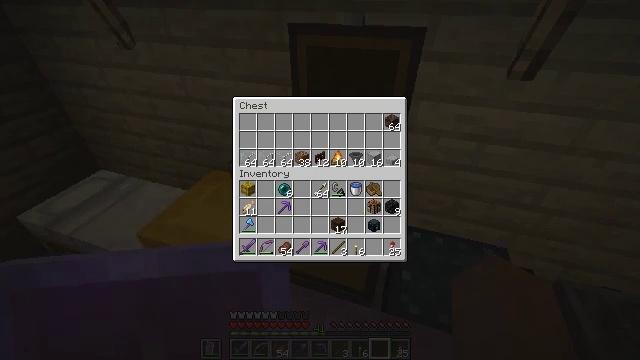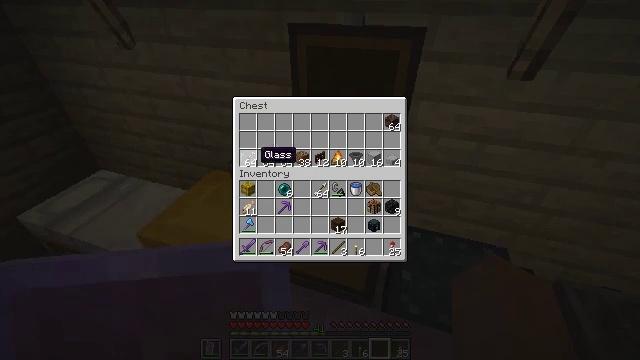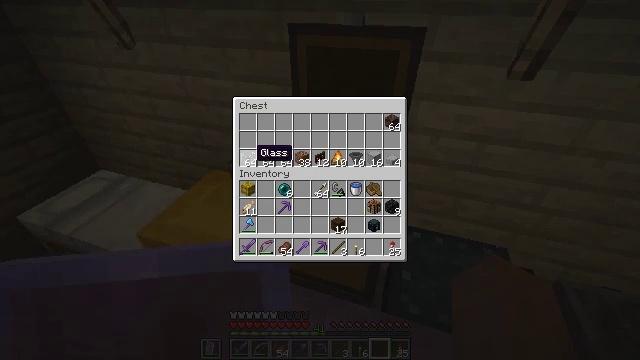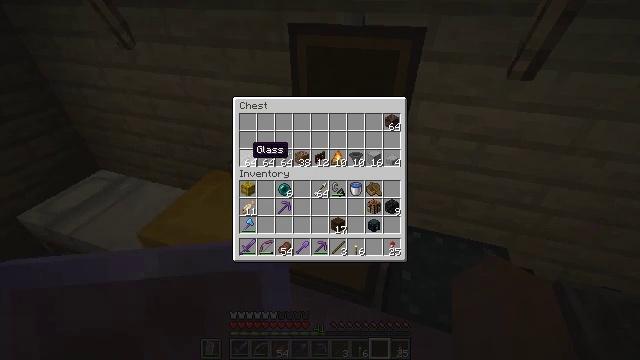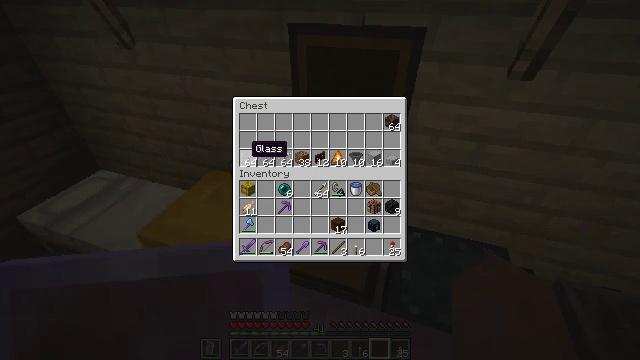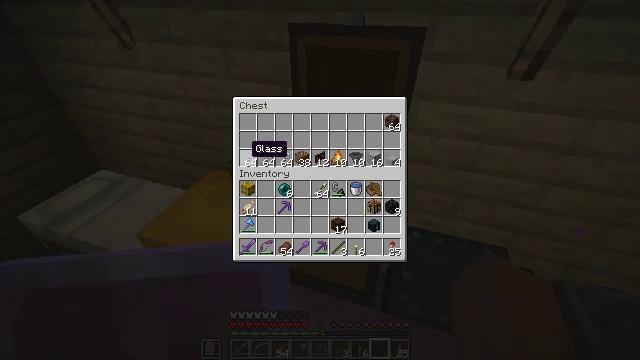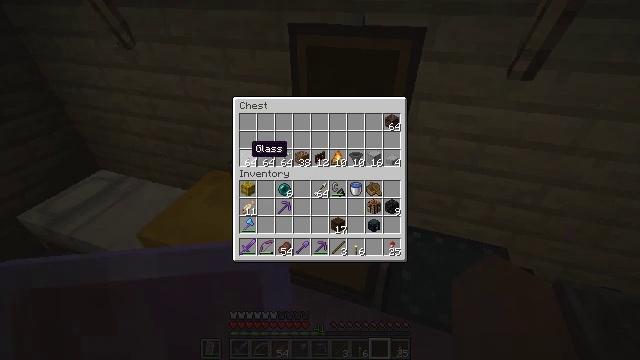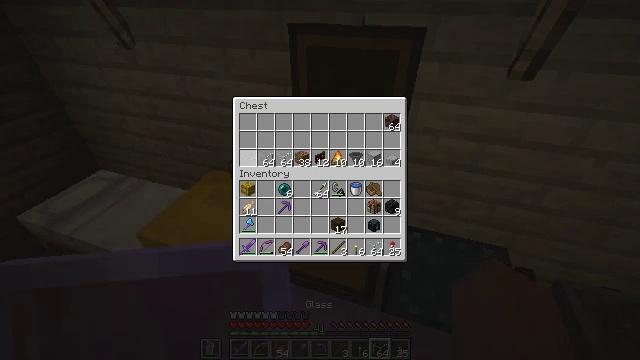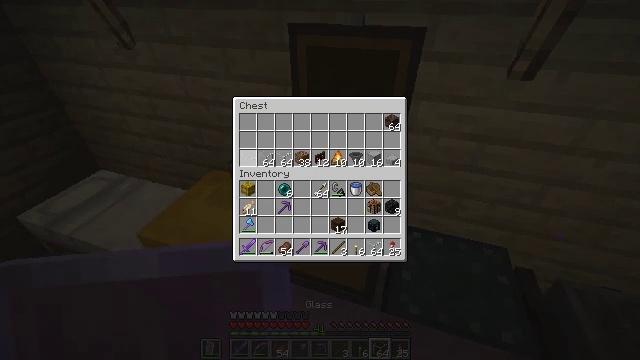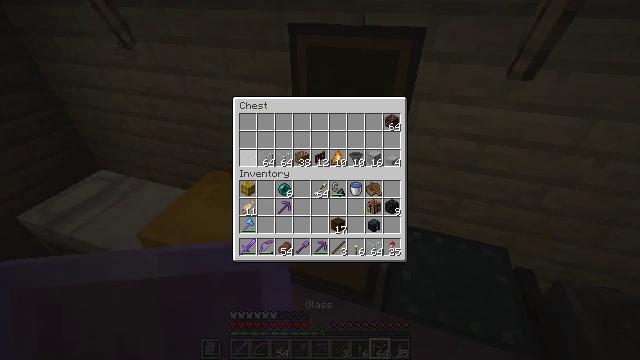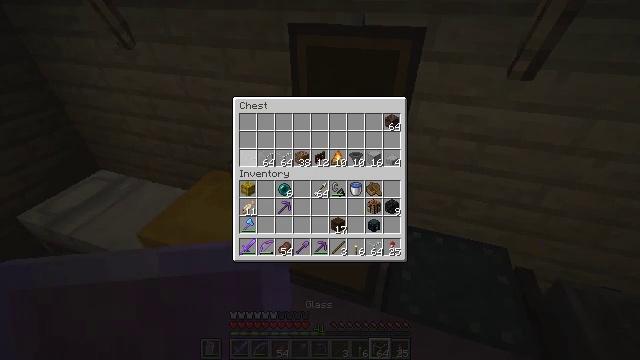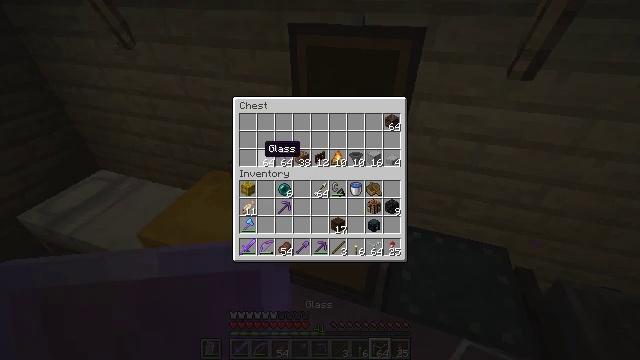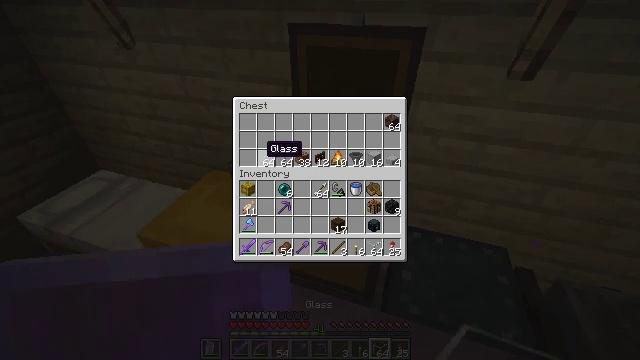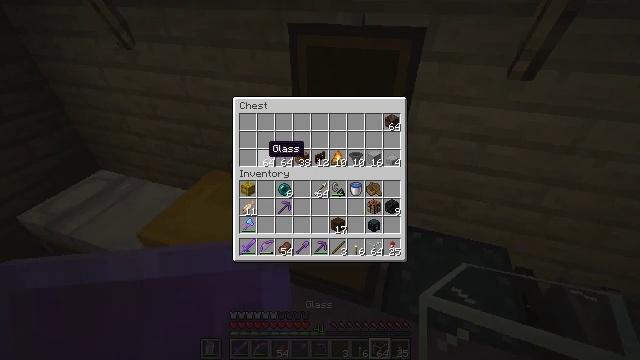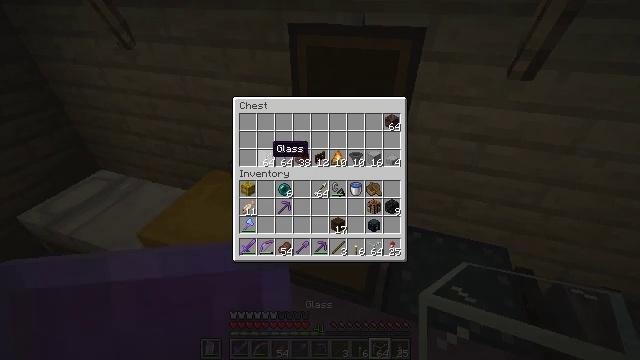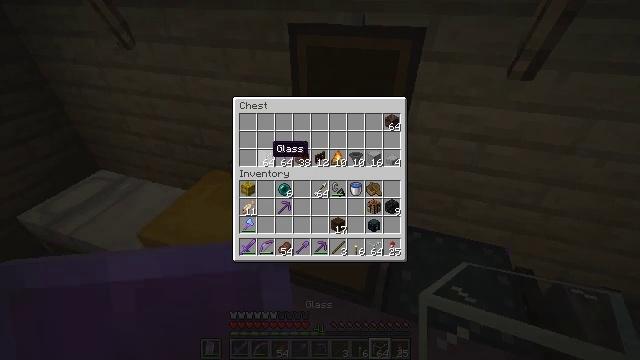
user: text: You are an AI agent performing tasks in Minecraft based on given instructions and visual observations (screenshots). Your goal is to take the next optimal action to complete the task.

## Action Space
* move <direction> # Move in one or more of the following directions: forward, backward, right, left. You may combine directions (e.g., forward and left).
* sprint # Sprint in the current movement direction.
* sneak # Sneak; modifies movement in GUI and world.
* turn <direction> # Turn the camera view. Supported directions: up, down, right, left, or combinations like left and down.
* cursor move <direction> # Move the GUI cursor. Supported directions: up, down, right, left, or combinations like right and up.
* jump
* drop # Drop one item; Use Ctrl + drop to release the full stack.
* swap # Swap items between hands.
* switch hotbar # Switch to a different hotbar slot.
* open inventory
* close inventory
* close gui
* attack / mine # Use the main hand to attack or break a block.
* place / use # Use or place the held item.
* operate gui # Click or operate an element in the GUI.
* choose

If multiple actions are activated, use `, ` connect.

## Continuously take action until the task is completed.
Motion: motion action
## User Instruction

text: mine block cyan shulker box
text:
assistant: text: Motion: sneak
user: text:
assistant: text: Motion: sneak
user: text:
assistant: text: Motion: sneak
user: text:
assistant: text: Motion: sneak
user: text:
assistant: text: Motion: sneak
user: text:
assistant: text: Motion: sneak
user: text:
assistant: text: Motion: sneak, attack / mine
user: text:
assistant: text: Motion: sneak, attack / mine
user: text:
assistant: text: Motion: sneak, turn right, attack / mine
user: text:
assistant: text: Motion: sneak
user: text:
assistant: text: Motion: sneak
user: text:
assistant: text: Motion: sneak
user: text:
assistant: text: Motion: sneak
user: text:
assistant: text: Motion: sneak
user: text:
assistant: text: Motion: sneak
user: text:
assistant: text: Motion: sneak, attack / mine
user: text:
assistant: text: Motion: sneak, attack / mine
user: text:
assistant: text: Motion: sneak, attack / mine
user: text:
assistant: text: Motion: sneak, turn right
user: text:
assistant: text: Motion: sneak
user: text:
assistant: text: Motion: sneak
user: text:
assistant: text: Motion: sneak
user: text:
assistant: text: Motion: sneak, attack / mine
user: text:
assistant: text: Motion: sneak, attack / mine
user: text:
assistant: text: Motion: sneak, attack / mine
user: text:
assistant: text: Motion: sneak, attack / mine
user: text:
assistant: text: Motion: sneak
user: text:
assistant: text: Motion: sneak
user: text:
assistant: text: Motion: no_op
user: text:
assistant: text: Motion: no_op